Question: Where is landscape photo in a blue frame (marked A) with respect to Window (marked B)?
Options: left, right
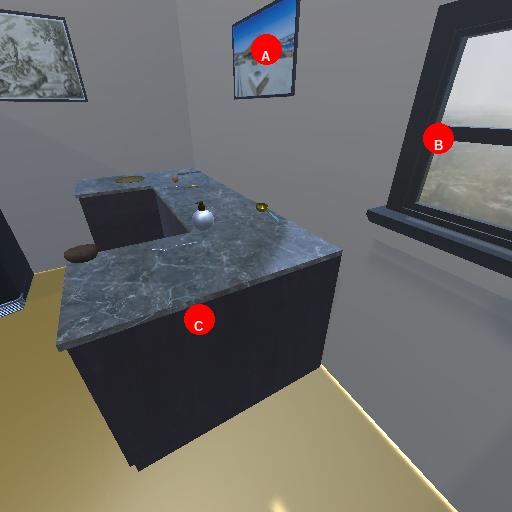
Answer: left